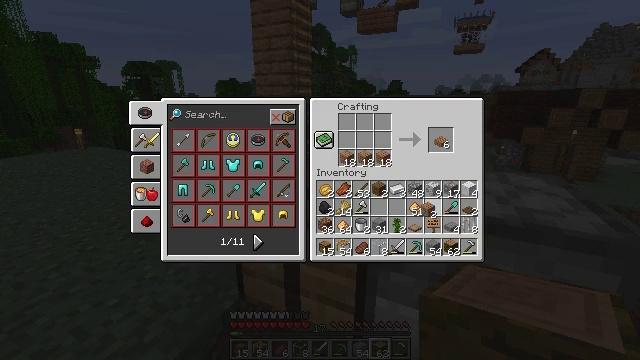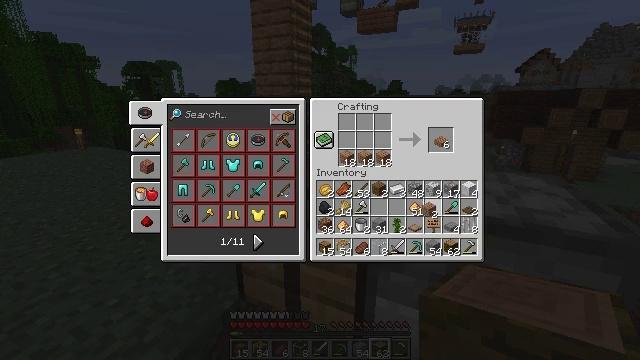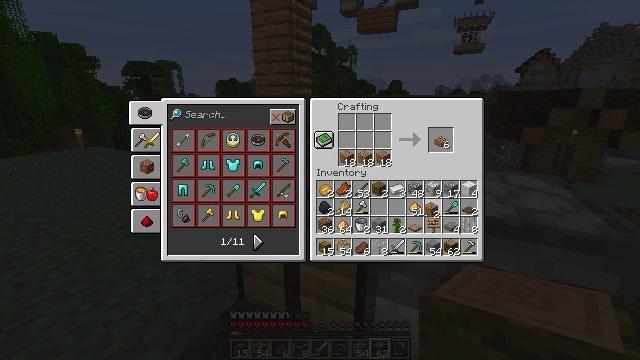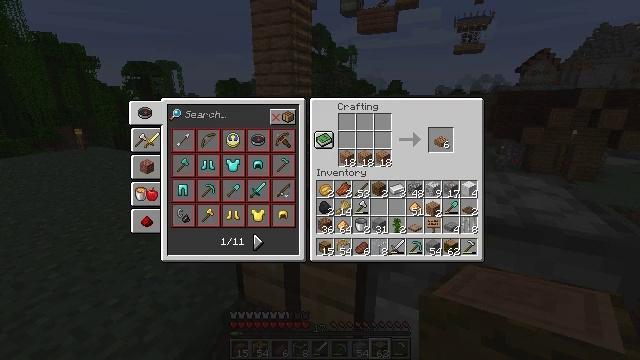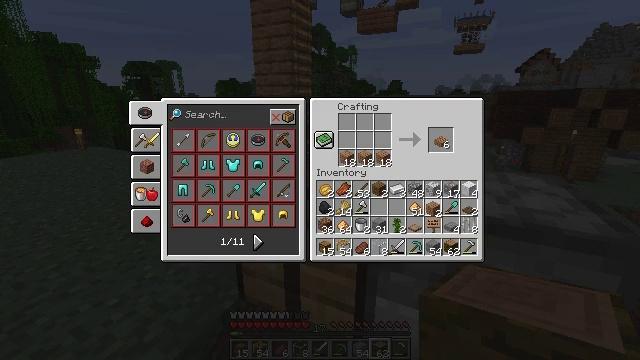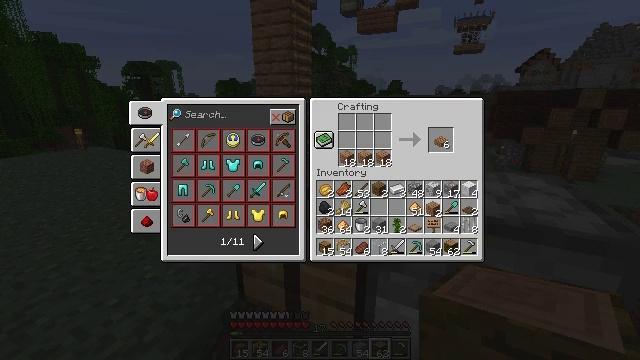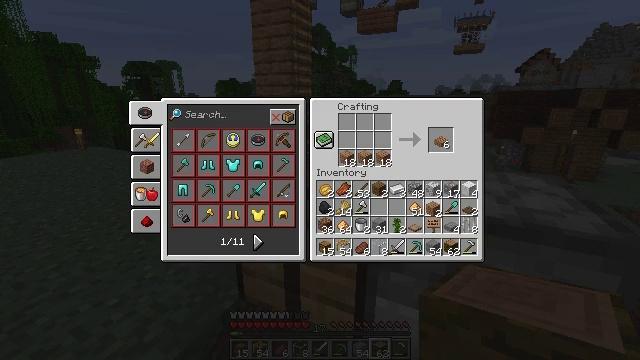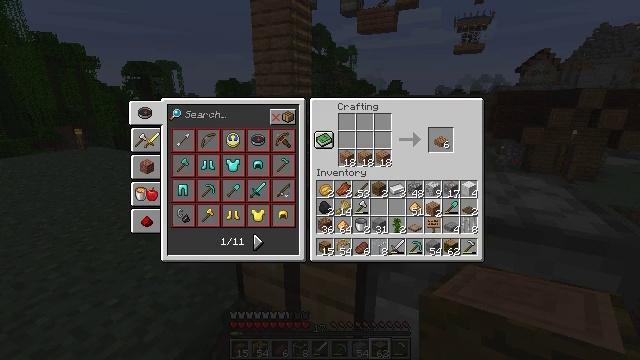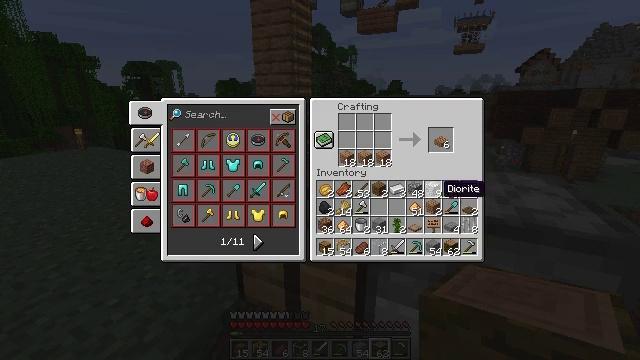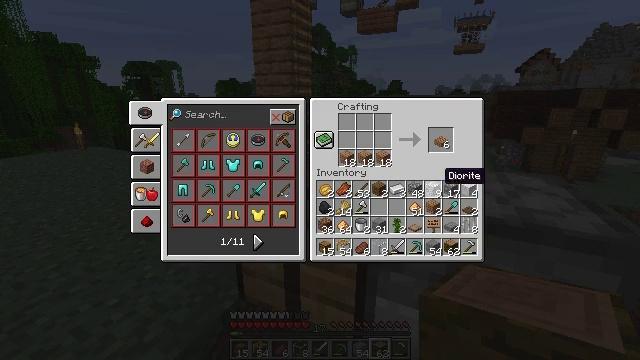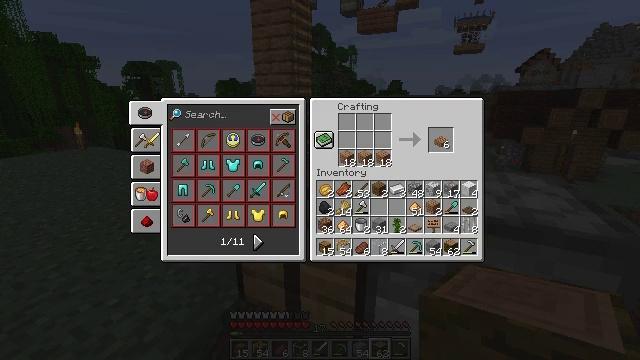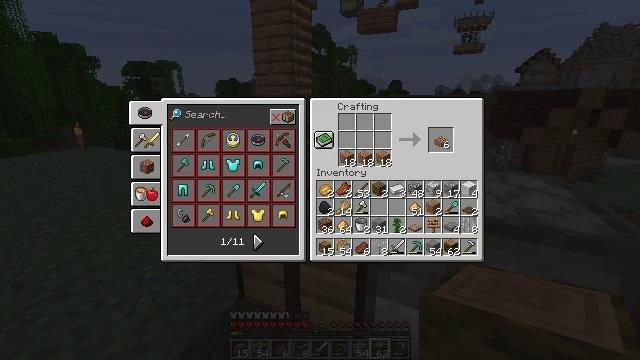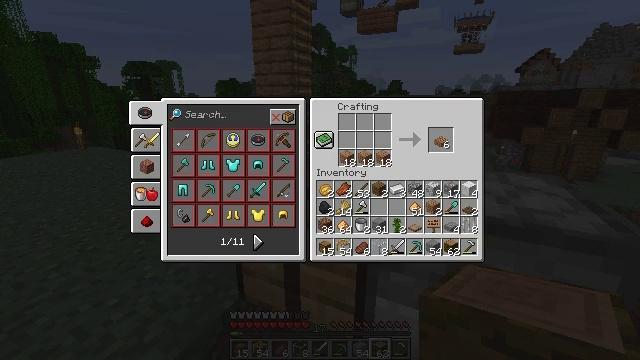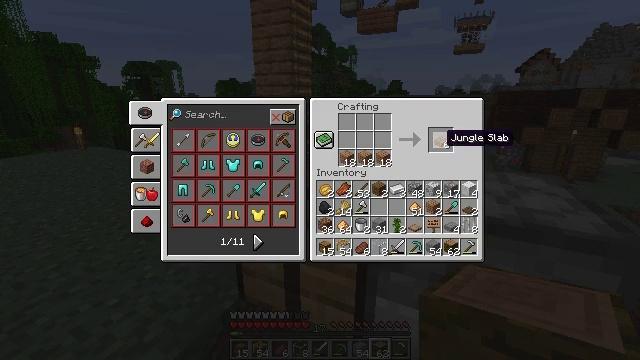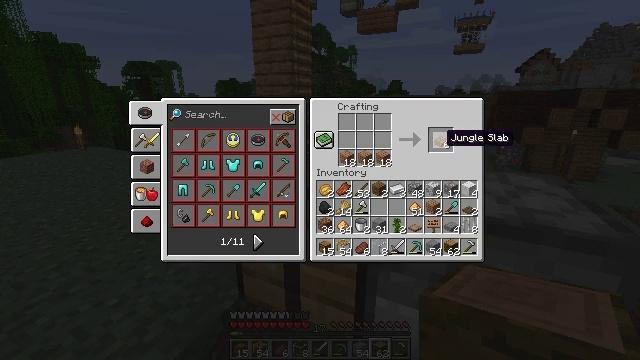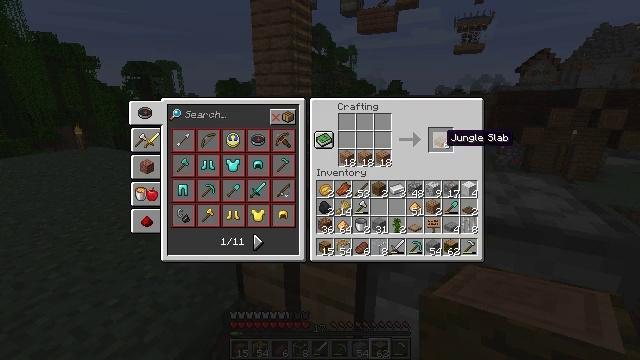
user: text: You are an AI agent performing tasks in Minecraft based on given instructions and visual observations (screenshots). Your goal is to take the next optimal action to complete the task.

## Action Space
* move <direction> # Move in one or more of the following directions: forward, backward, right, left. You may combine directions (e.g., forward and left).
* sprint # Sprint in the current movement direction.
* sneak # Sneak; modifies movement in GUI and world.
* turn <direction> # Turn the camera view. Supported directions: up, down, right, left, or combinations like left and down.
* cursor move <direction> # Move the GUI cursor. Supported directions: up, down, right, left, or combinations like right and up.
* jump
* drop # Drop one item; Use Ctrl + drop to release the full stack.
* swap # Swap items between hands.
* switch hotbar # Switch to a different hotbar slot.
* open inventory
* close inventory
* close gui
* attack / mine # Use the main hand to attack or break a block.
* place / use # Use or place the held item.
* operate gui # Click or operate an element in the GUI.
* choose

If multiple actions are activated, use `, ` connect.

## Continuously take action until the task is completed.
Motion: motion action
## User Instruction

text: Use the crafting grid to make a jungle slab.
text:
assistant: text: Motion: no_op
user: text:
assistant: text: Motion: no_op
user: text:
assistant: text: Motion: no_op
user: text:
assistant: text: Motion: no_op
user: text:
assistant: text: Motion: operate gui
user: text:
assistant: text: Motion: operate gui
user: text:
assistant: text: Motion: operate gui
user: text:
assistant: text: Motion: cursor move up
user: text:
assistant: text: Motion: cursor move up
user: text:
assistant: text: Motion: sneak, cursor move up
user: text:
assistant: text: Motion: sneak, cursor move up
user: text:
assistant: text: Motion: sneak
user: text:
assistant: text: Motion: sneak
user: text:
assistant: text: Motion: sneak
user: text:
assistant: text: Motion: sneak
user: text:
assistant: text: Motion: sneak
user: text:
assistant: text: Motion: sneak
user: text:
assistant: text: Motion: sneak
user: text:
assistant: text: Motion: sneak, operate gui
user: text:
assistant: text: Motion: sneak, operate gui
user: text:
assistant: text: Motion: sneak, operate gui
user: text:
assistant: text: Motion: sneak
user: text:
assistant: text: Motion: sneak
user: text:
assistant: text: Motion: sneak